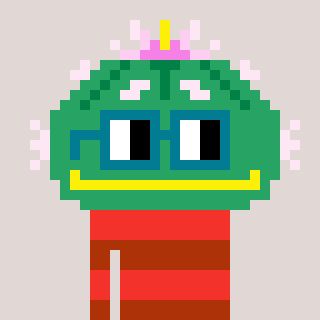
a pixel art character with square dark green glasses, a peyote-shaped head and a hotbrown-colored body on a warm background